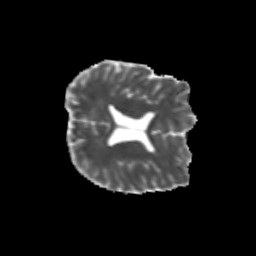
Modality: MD
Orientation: axial
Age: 36
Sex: male
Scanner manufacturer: siemens
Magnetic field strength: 3 T
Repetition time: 3.5 s
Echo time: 0.113 s